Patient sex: F
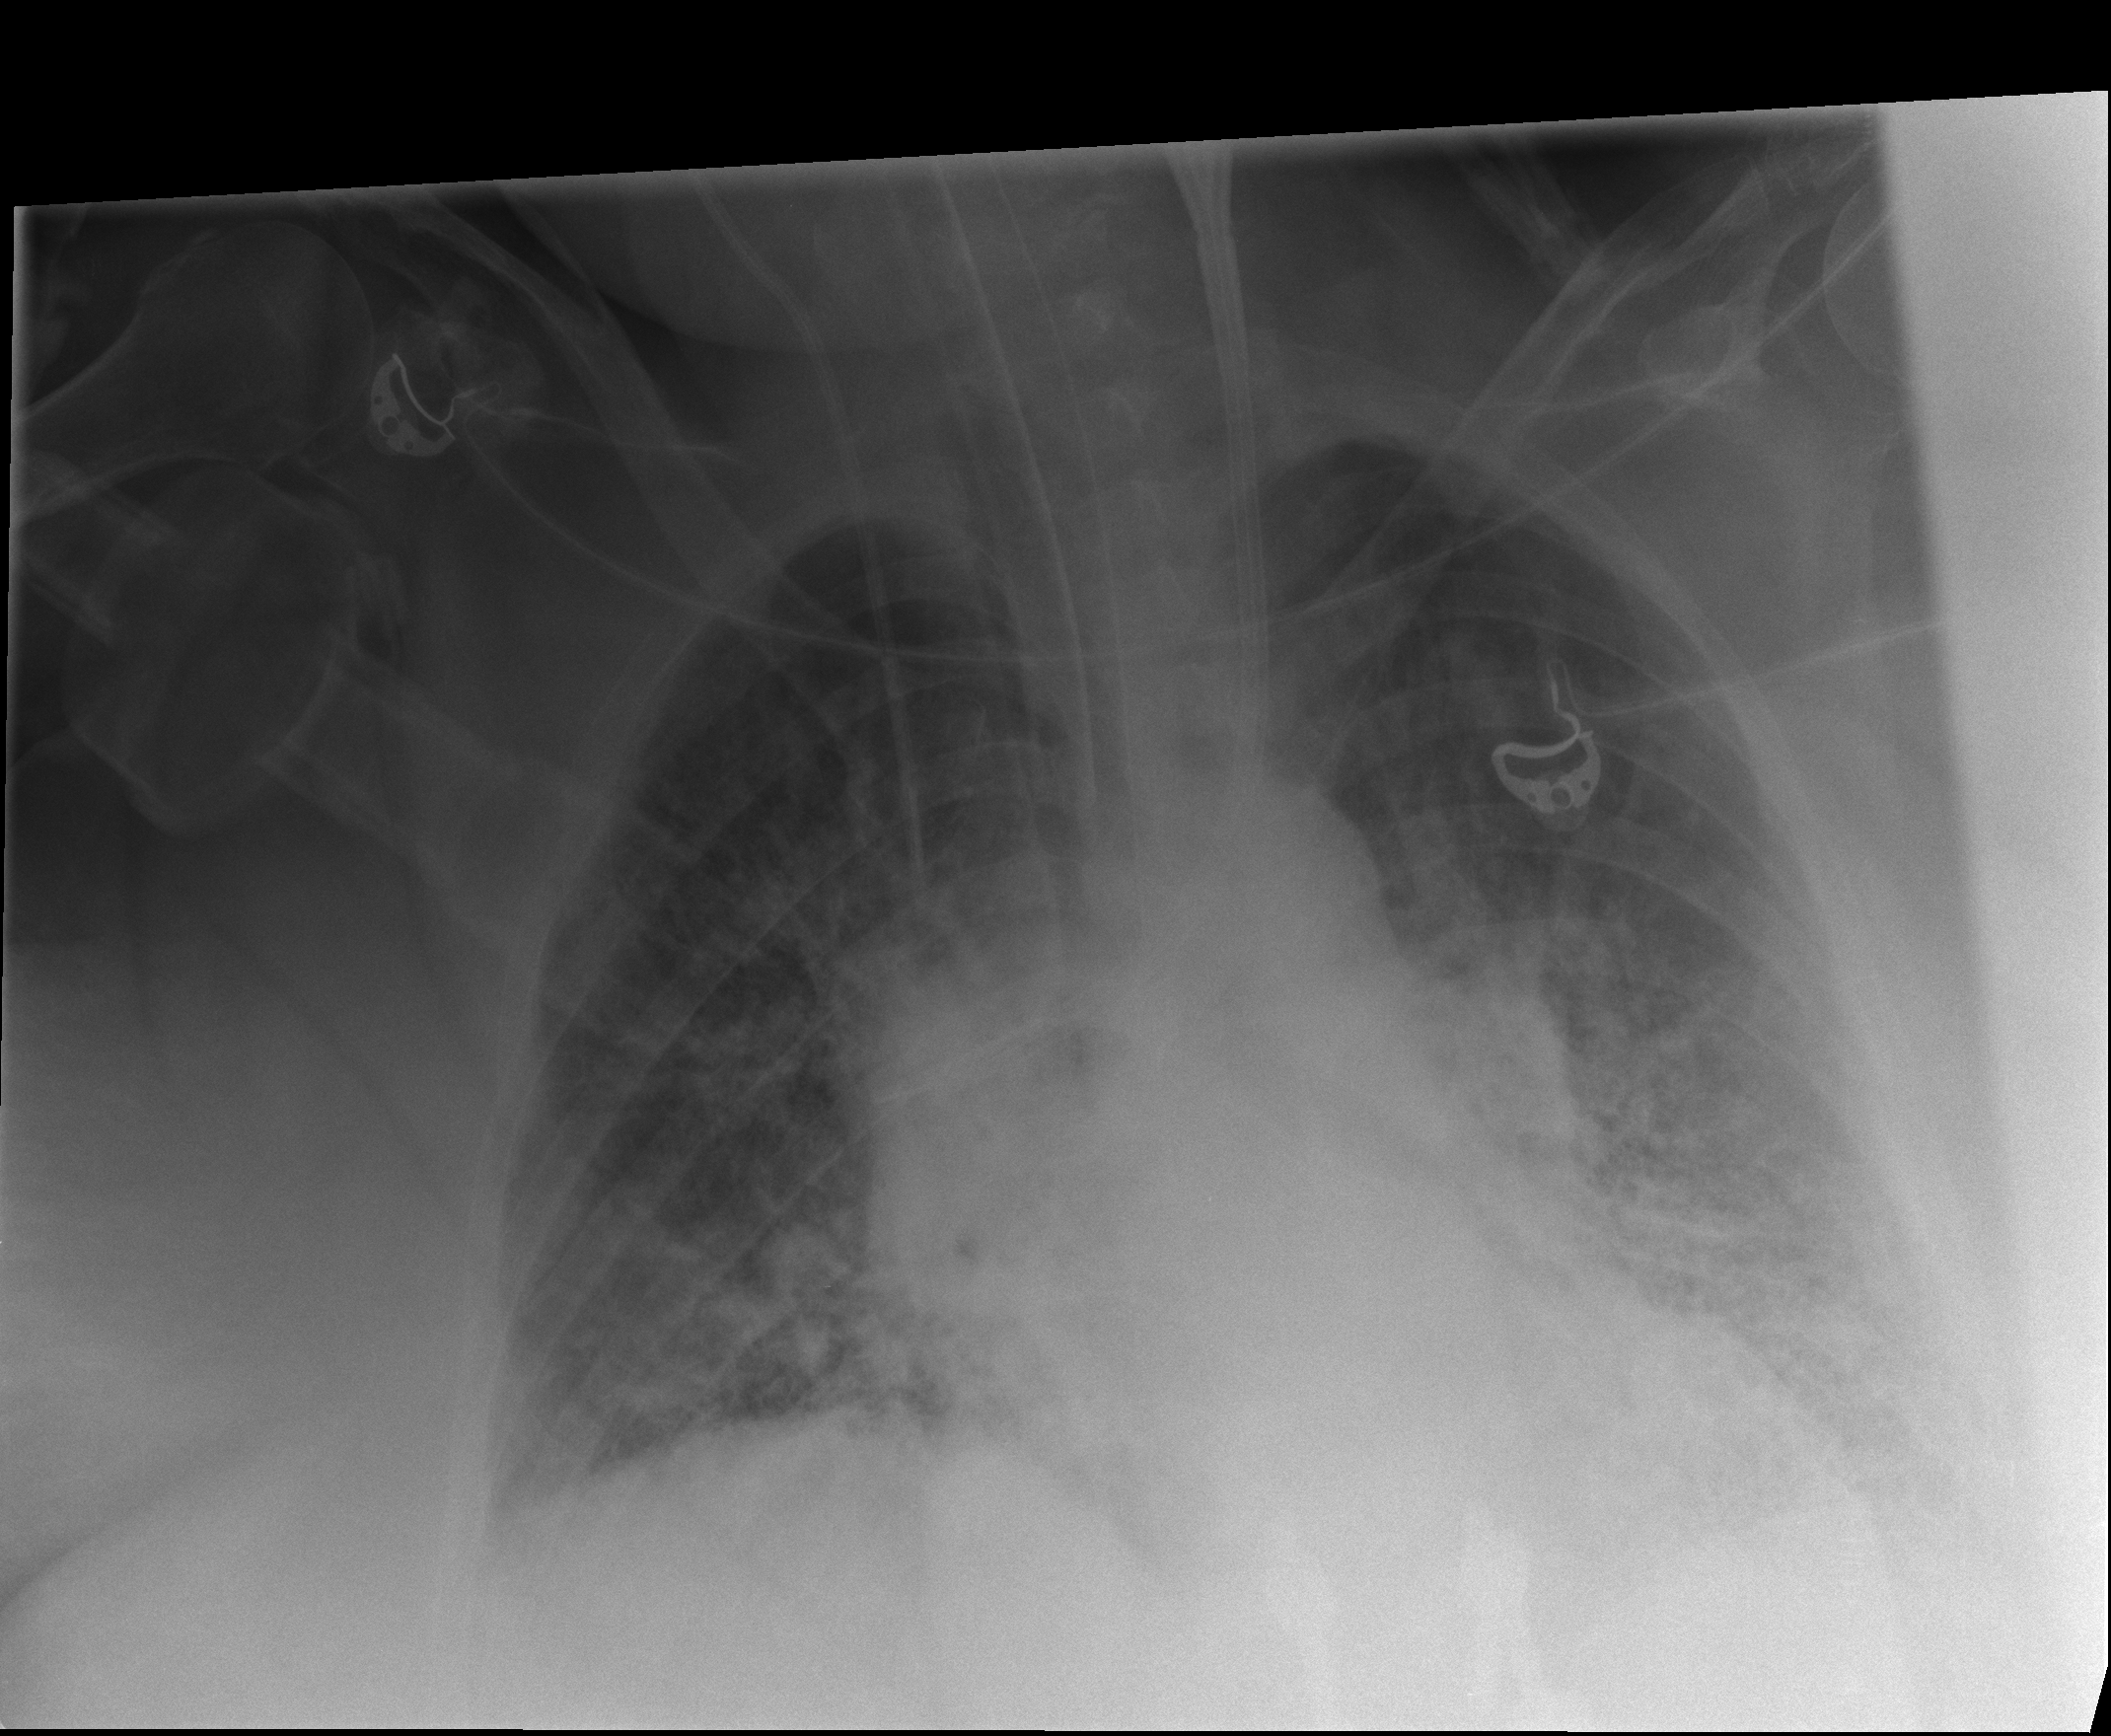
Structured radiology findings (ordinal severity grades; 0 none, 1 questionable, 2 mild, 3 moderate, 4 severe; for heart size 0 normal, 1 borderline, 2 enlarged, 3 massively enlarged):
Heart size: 2
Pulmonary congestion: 2
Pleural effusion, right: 2
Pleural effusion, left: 2
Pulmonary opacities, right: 2
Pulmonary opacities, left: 3
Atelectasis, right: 2
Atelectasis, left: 2